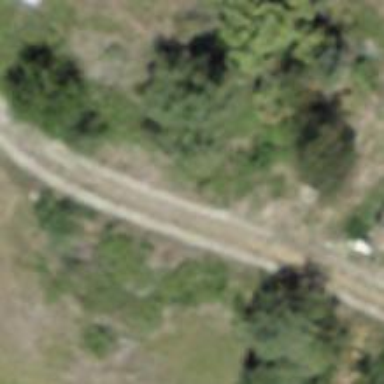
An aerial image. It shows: Unpaved track with grade 3 surface.